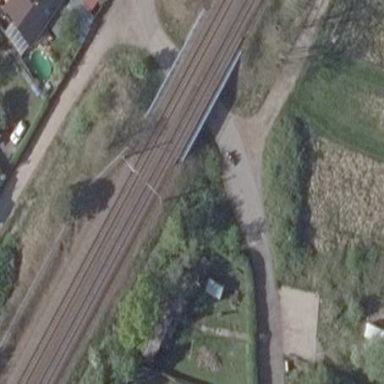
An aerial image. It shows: Bridge used for railway purposes.